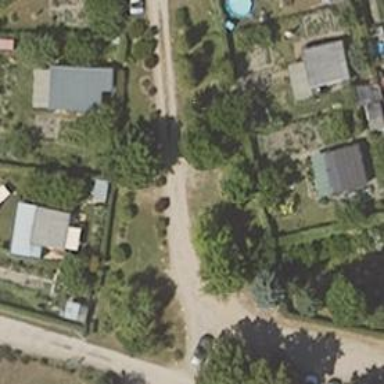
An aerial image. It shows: Gravel driveway with grade 4 track type.